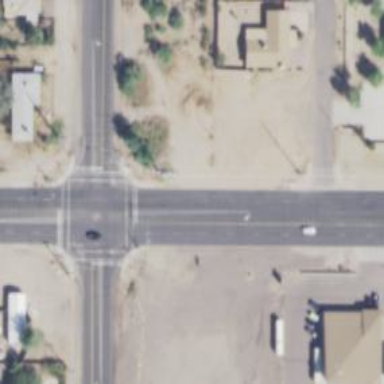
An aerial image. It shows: Solid stop line on the road.